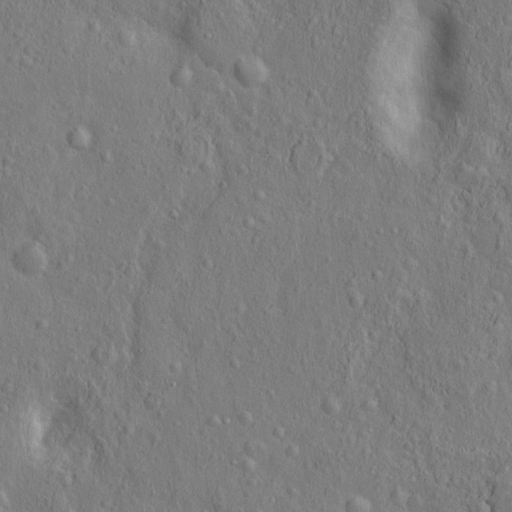
Classes present: Background, Cone